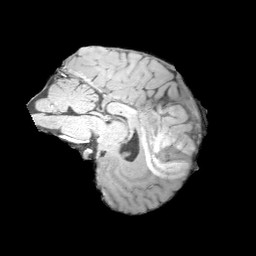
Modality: MP2RAGE
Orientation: sagittal